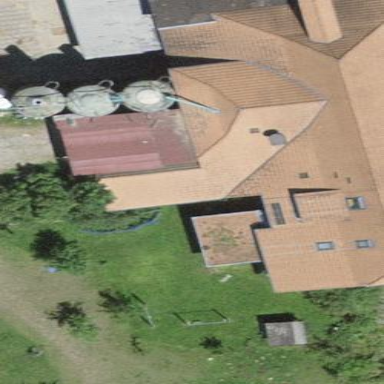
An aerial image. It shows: Farm building.